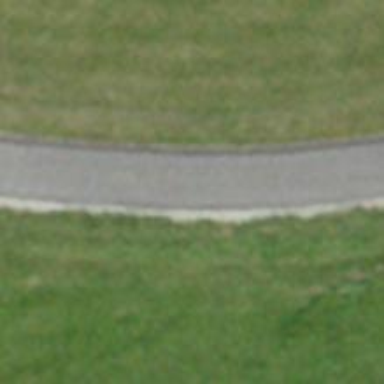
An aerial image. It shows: Track with grade 1 quality.